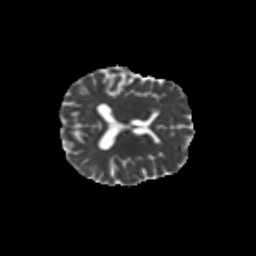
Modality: MD
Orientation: axial
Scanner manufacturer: siemens
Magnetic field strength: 3 T
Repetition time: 9.2 s
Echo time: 0.084 s